Question: I am trying to create a custom lexer based off of JavaScript for QScintilla. I have figured out how to add keywords the the lexer. However, I can not figure out how to alter the way they look when typed in like it does when you type the word function, for example.

I need to figure out how to do this with, for example, the word "fill".
Here's the code I currently have:
'''
QsciLexer *lexer=new QsciLexerJavaScript;
QsciAPIs *api = new QsciAPIs(lexer);
api->add("fill");
api->prepare();
ui->textEdit->setLexer(lexer);
'''
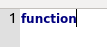
Answer: You need to subclass the QsciLexerCustom class. Then you need to make/configure several QsciStyle objects inside that class. The actual syntax highlighting is done in the styleText() function, which you need to override.
You can find detailed explanation on this website:
<URL>
More specifically on this page:
<URL>
I hope it helps